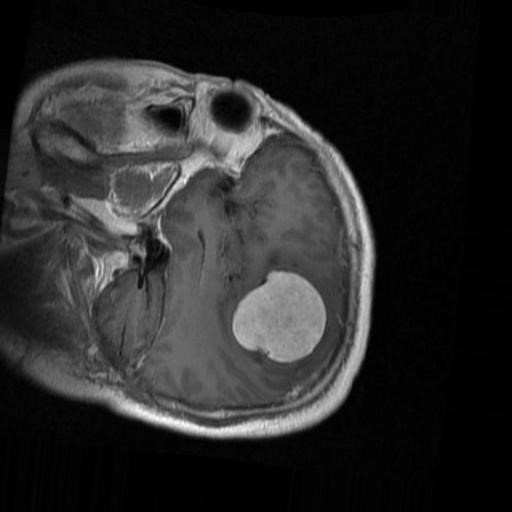
Label: brain_menin